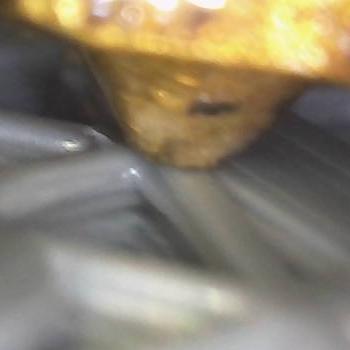
Flow rate: 100%